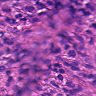
Metastatic tissue present: yes